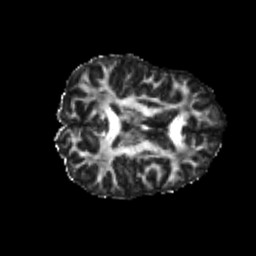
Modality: FA
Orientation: axial
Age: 20
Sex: male
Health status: healthy
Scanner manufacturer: philips
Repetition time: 7.391 s
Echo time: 0.08599 s